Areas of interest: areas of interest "Business office"
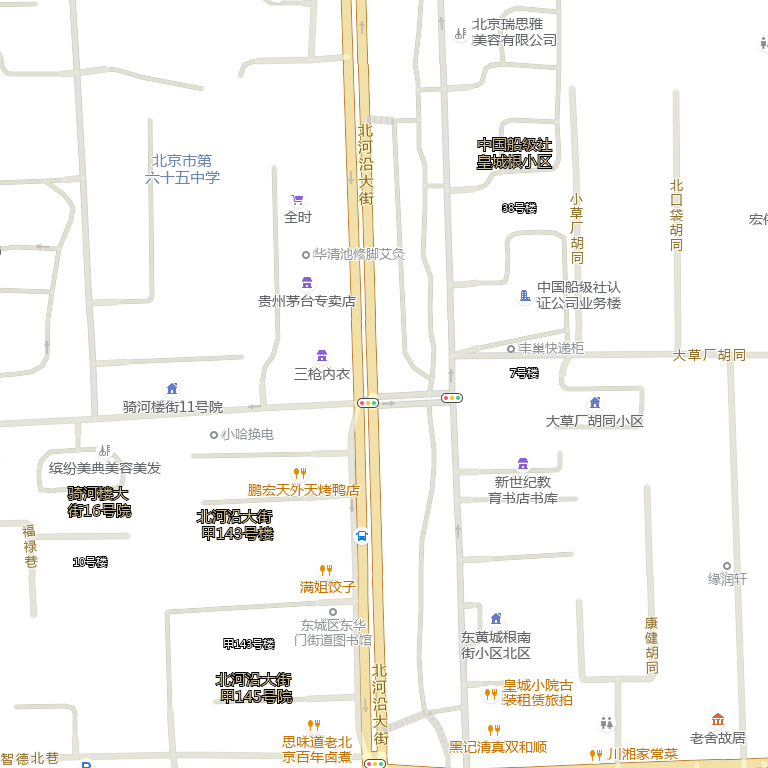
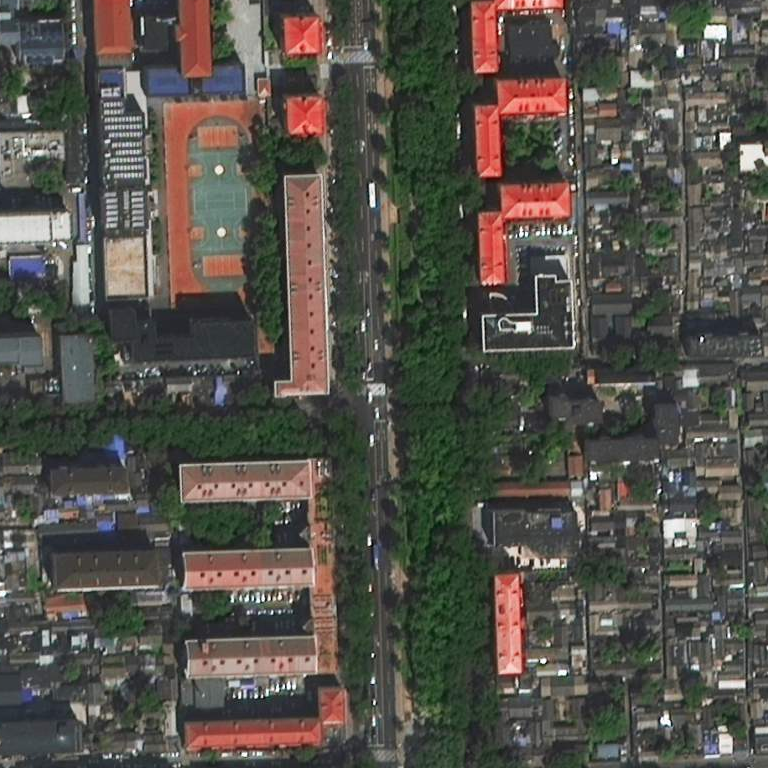